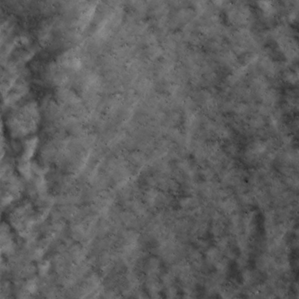
Label: non_frost